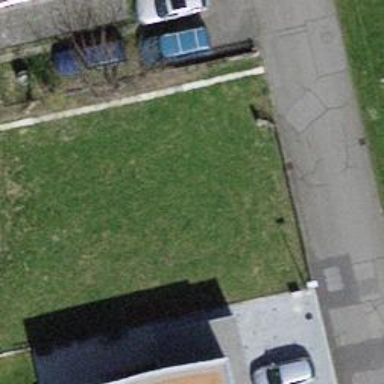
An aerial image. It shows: Building with tile roof.